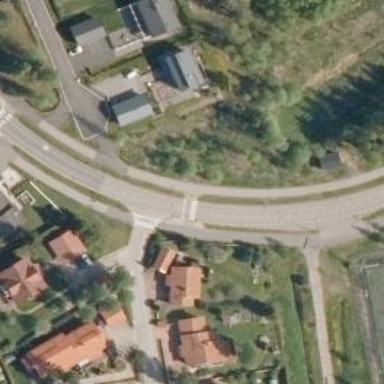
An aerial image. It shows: Crossing on asphalt cycleway.